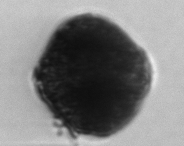
Label: Alexandrium_catenella